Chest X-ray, PA view. Patient: 45 years old, sex M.
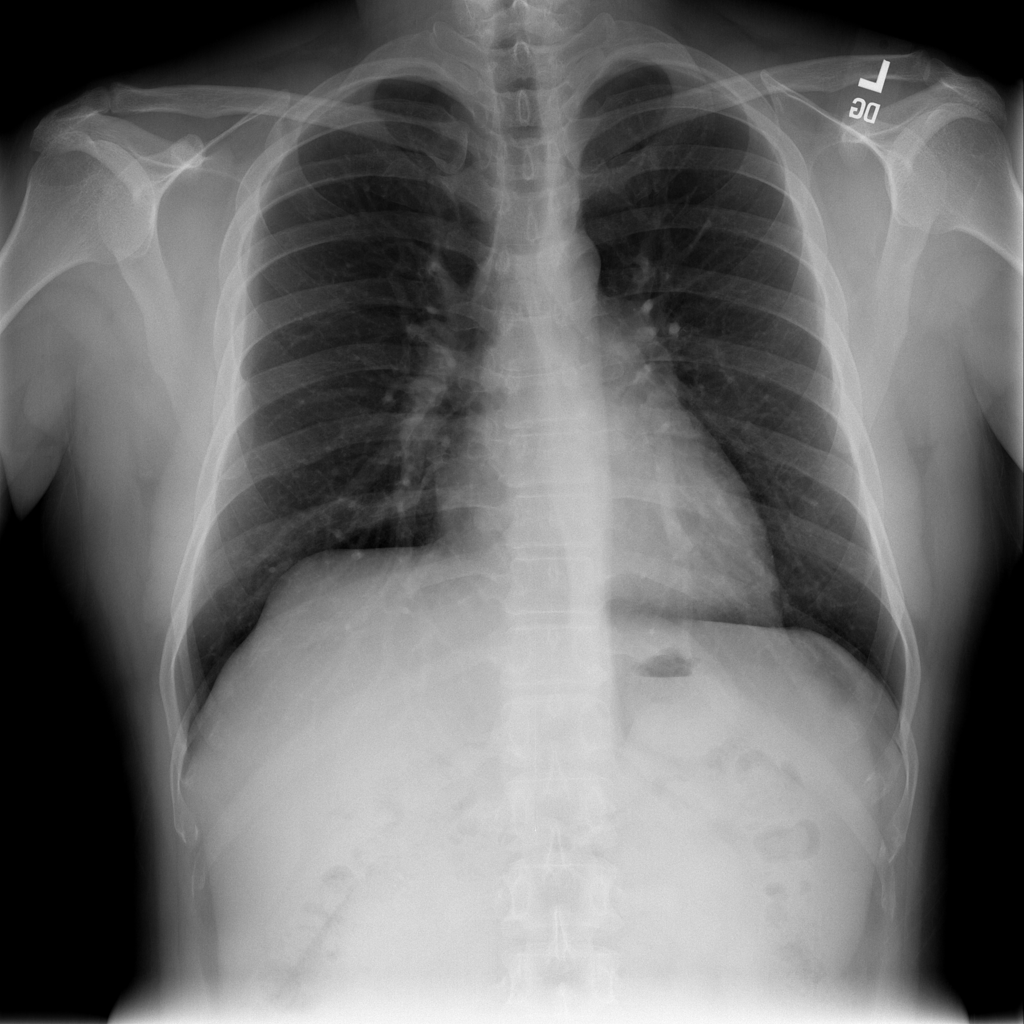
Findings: Infiltration